九年级 · 度量几何学
如图, 在 $\triangle A B C$ 中, $\angle A C B=90^{\circ}, B C=3, A C=4$, 以 $A$ 为圆心, 2 为半径作 $\odot A, M$ 是 $\odot A$ 上一动点, 取线段 $B M$ 的中点 $N$, 连结 $C N$, 则 $C N$ 的最大长度为 $\qquad$ .

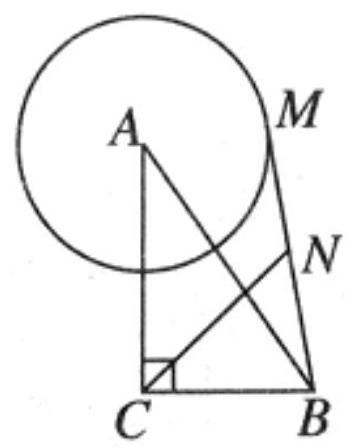
答案:  3.5